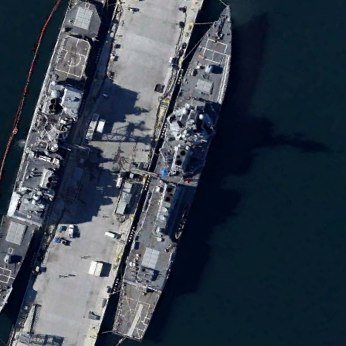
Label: destroyer